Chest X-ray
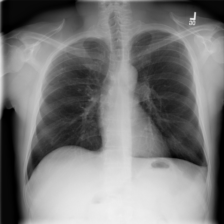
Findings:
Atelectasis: negative
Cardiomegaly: negative
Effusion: negative
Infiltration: negative
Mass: negative
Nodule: negative
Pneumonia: negative
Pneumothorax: negative
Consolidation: negative
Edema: negative
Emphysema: negative
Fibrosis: negative
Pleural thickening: negative
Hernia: negative